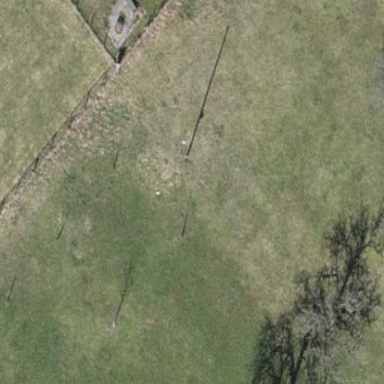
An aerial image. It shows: Fence.